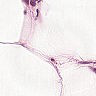
Metastatic tissue present: no